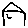
Label: house